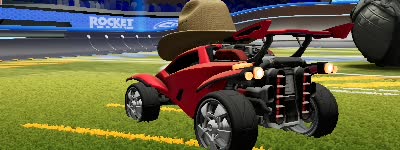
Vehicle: octane